Field crop: maize
Growth stage: 2
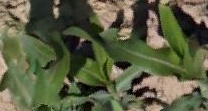
Species: maize